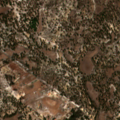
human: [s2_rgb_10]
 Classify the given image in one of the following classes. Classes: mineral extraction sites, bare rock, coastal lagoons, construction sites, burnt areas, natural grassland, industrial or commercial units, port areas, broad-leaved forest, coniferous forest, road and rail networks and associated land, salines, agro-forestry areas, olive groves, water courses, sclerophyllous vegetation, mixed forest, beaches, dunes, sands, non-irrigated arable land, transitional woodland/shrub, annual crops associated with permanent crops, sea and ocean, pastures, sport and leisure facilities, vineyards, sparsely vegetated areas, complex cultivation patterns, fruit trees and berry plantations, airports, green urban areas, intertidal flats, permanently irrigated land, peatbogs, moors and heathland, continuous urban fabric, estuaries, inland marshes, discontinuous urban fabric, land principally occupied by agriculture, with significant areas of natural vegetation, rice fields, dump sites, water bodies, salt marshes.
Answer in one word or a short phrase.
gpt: pastures, complex cultivation patterns, agro-forestry areas, mixed forest